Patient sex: M
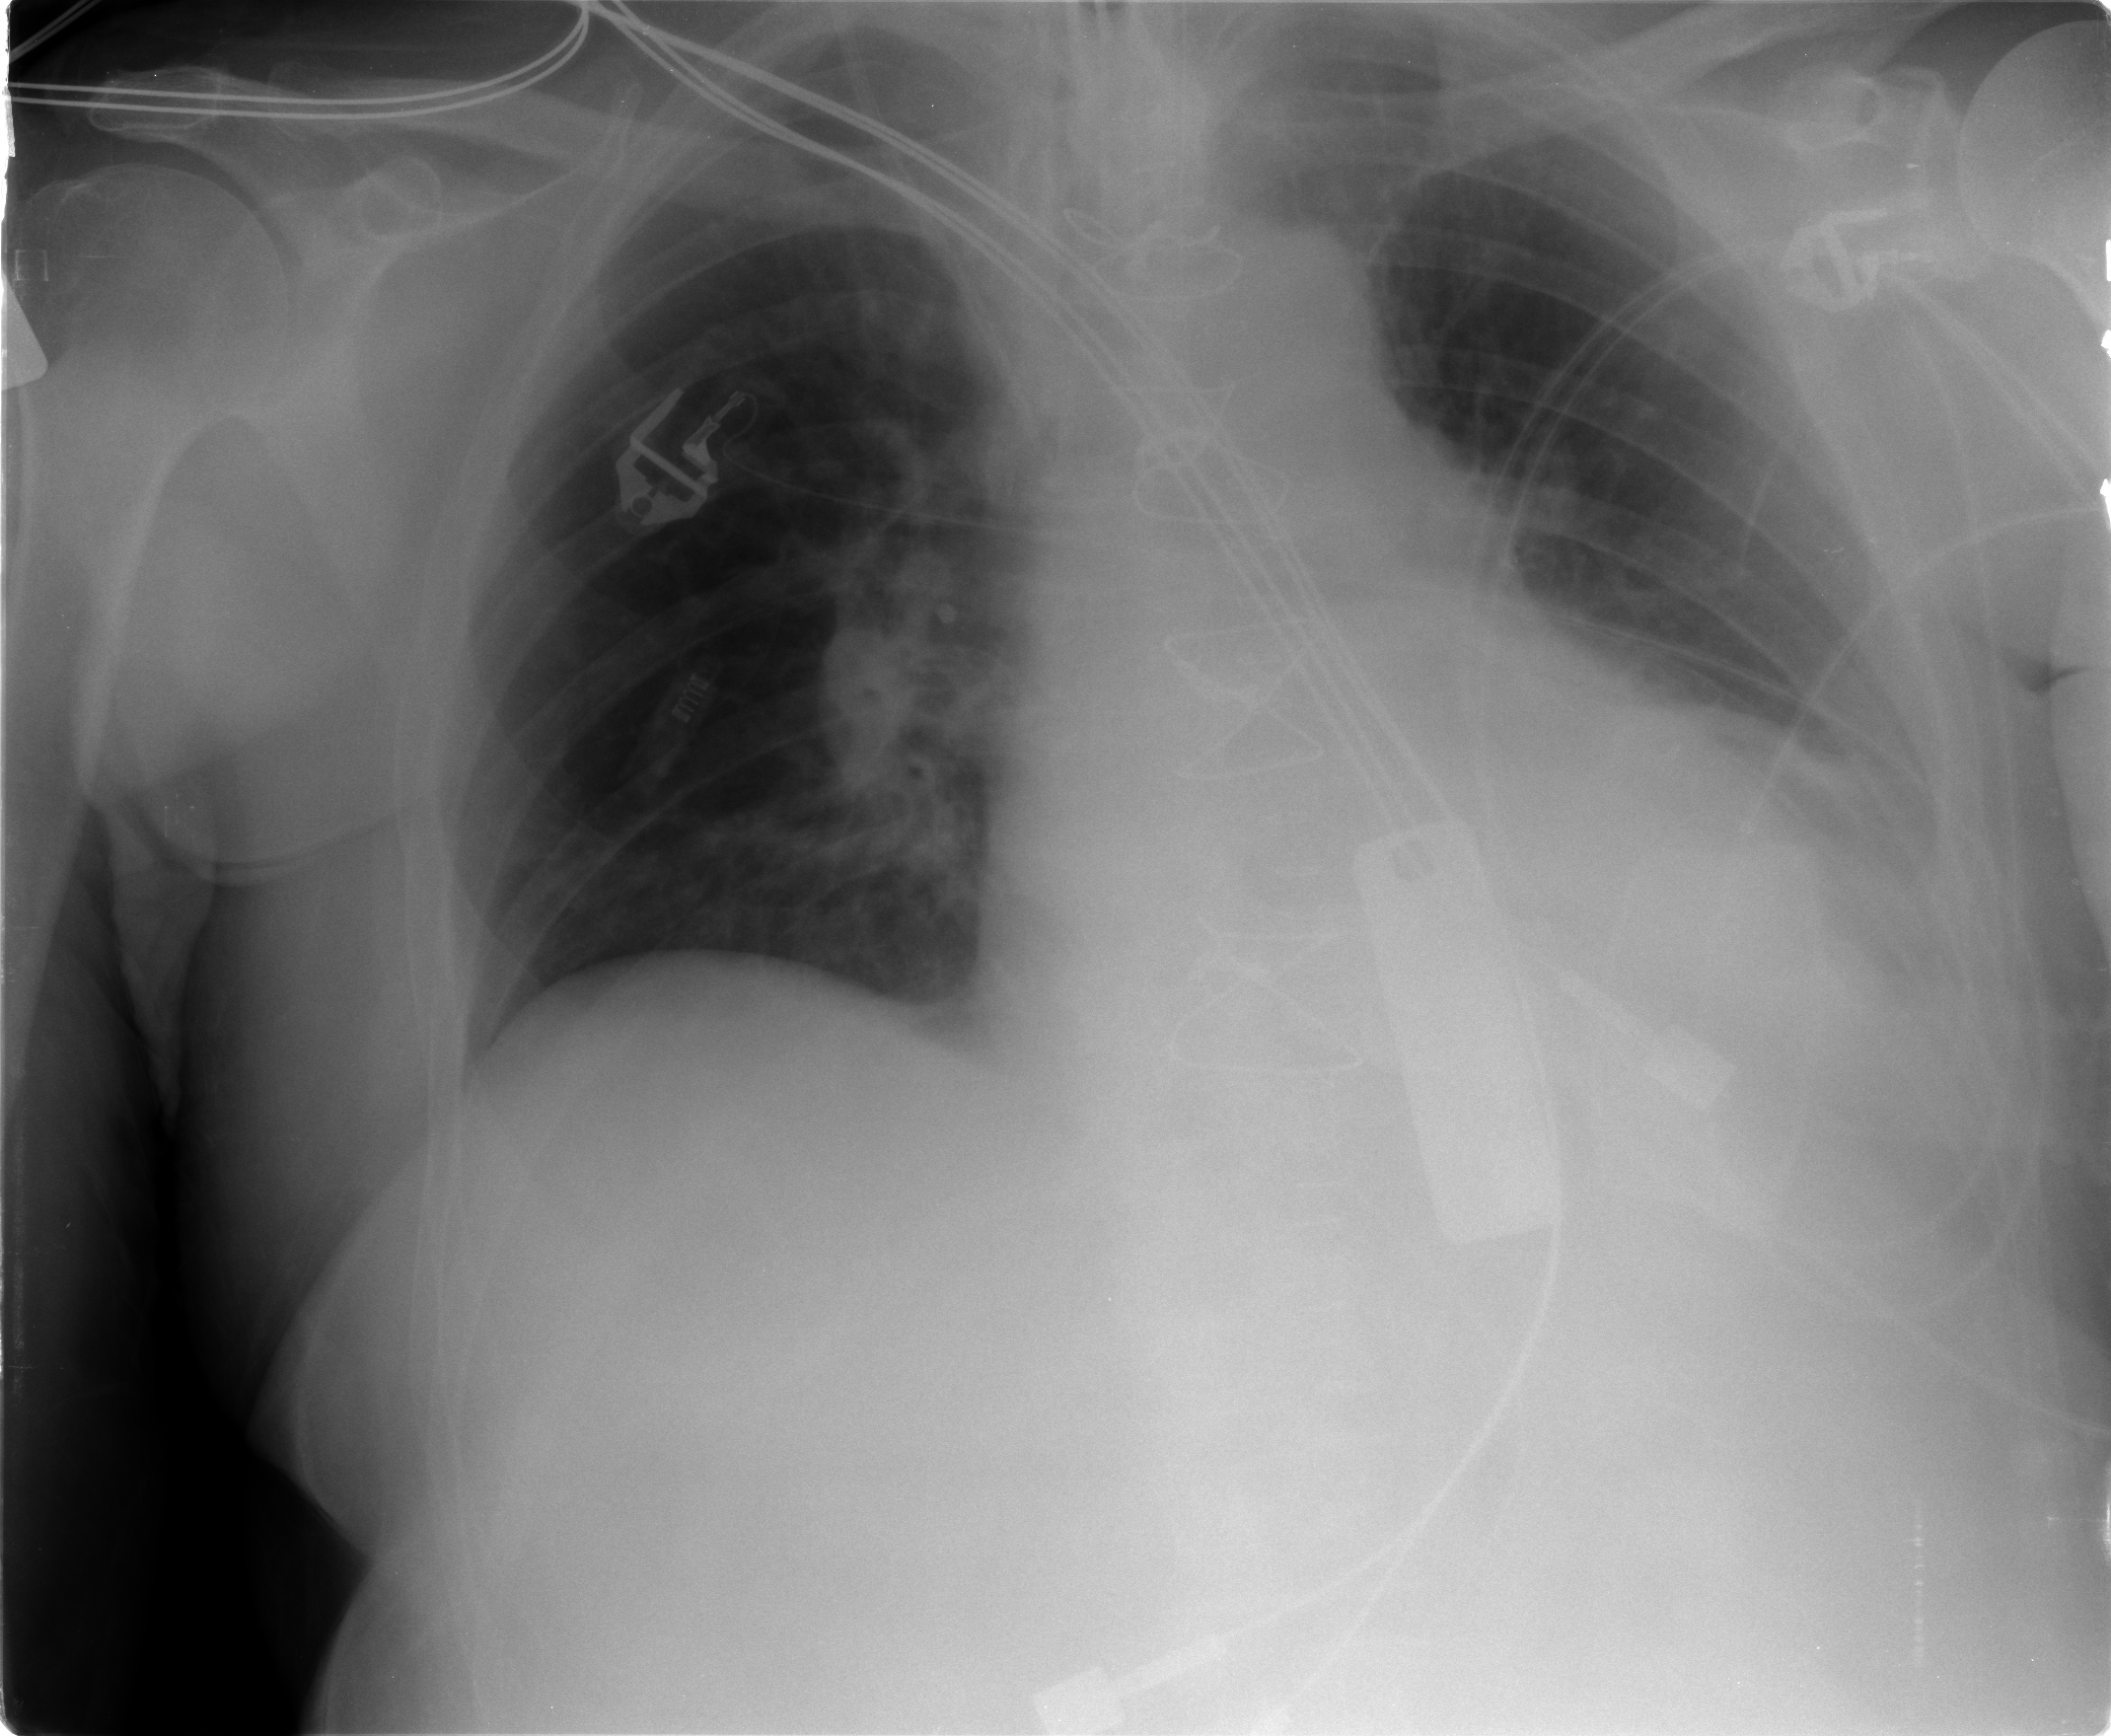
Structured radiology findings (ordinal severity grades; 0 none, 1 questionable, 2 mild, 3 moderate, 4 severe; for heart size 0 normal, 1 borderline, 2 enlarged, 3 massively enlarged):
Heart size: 2
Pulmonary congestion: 1
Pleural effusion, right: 0
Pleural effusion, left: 2
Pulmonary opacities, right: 0
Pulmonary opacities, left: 0
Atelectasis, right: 0
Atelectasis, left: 2